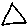
Label: triangle